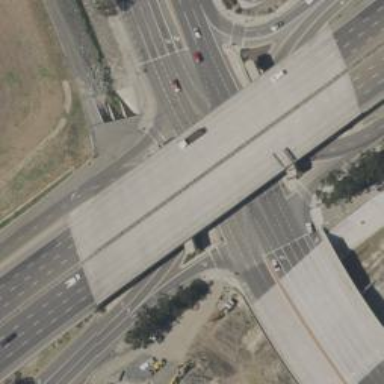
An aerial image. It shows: Primary link highway with asphalt surface.